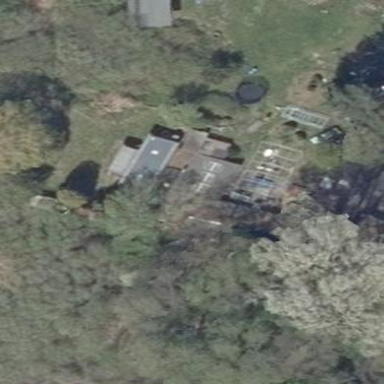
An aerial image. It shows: Shed building.